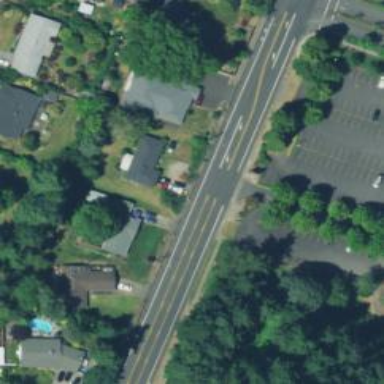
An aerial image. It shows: Secondary road with asphalt surface and sidewalk on the left side.